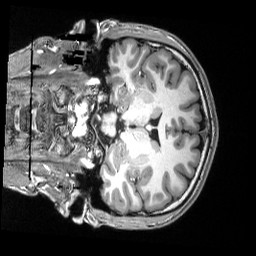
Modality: T1w
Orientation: coronal
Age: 20
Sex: male
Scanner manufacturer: siemens
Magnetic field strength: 3 T
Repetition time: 2.53 s
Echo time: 0.0033 s